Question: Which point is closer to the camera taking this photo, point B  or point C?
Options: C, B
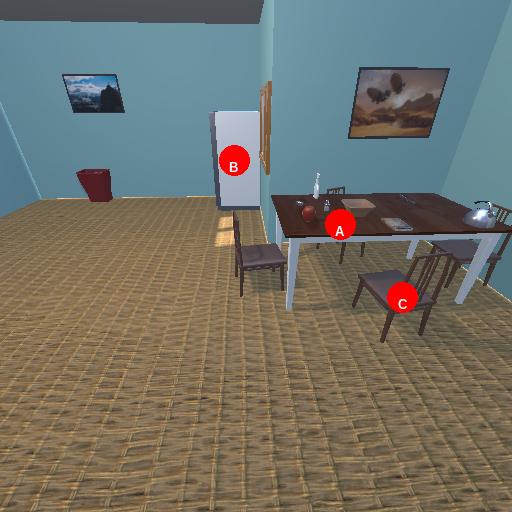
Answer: C